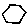
Label: hexagon